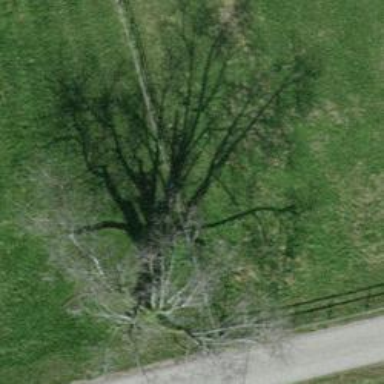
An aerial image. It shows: Broadleaved tree with lush foliage.